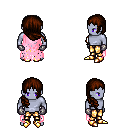
a pixel art fantasy rpg character, male body template, dark elf, purple skin, pink tattered cape, gold greaves, brown right-swept hairstyle, metal gloves, gold boots, four views (front, back, left, right), 2x2 character sprite sheet, small pixel art, hard edges, no anti-aliasing